Question: I am trying to locate green highlighted text item. Please help
[
<URL>
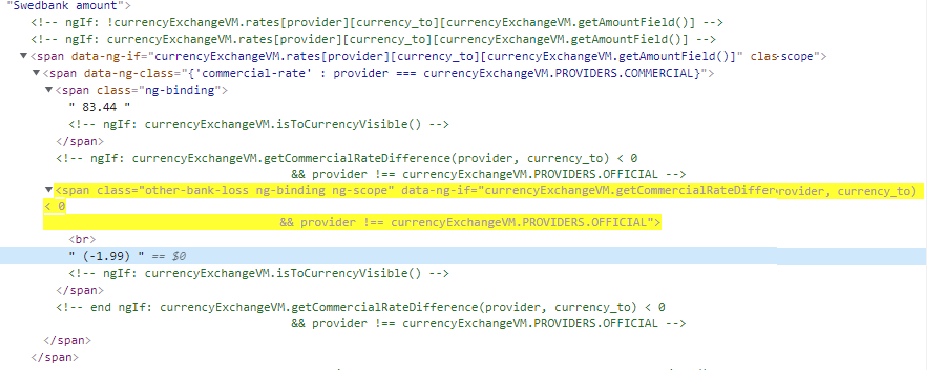
Answer: You can use the below xpath to locate the web elements using 'findElements' :
'''
driver.manage().window().maximize();
driver.manage().timeouts().implicitlyWait(30, TimeUnit.SECONDS);
driver.get("https://www.paysera.lt/v2/en-LT/fees/currency-conversion-calculator#/");
List<WebElement> allElements = driver.findElements(By.xpath("//td[@data-title='Swedbank amount']/descendant::span[contains(@data-ng-if,'getCommercialRateDifference')]"));
for(WebElement e : allElements) {
System.out.println(e.getText());
}
'''
'''
(-2.30)
(-426.19)
(-15.68)
(-11.05)
(-27.09)
(-2.20)
(-24.66)
(-46.94)
(-3.19)
(-1.99)
(-237.80)
(-2.81)
(-709.20)
(-15.42)
(-5.35)
(-40.92)
(-19.82)
(-18.02)
(-4.54)
(-26.13)
(-15.17)
(-87.22)
(-219.69)
(-5.00)
(-24.86)
(-173.74)
'''